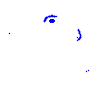
Particle: pion